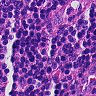
Metastatic tissue present: no